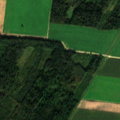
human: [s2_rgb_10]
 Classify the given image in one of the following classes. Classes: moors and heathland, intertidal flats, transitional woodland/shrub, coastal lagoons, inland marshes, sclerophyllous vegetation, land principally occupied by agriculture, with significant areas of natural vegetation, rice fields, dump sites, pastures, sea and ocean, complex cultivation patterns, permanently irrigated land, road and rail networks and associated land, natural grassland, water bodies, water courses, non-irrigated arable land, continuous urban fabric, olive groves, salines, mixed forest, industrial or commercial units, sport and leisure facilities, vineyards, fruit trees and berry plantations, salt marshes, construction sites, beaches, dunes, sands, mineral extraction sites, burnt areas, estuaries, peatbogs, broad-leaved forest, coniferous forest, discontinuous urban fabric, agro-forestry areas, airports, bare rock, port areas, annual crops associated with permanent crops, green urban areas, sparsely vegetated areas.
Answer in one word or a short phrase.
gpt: non-irrigated arable land, broad-leaved forest, mixed forest